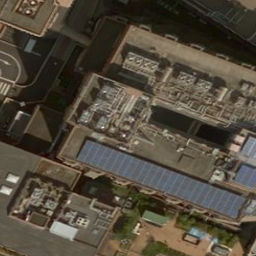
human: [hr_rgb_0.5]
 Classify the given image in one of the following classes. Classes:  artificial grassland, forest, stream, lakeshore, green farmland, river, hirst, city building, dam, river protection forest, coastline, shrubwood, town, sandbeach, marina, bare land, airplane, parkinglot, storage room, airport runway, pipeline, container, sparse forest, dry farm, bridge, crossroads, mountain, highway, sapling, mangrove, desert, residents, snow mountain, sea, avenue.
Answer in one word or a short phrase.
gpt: city building